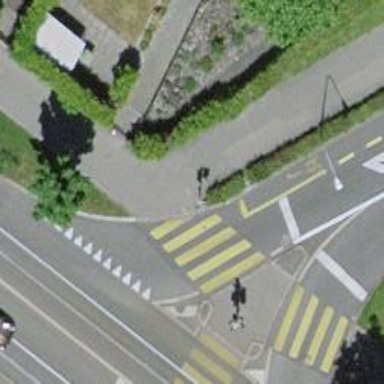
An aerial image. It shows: Road crossing with traffic signals.